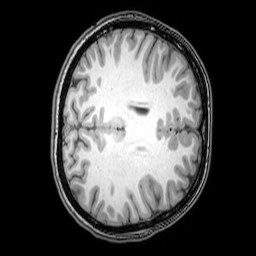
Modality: T1w
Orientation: axial
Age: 24
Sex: female
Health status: healthy
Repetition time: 0.081 s
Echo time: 0.037 s